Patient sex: M
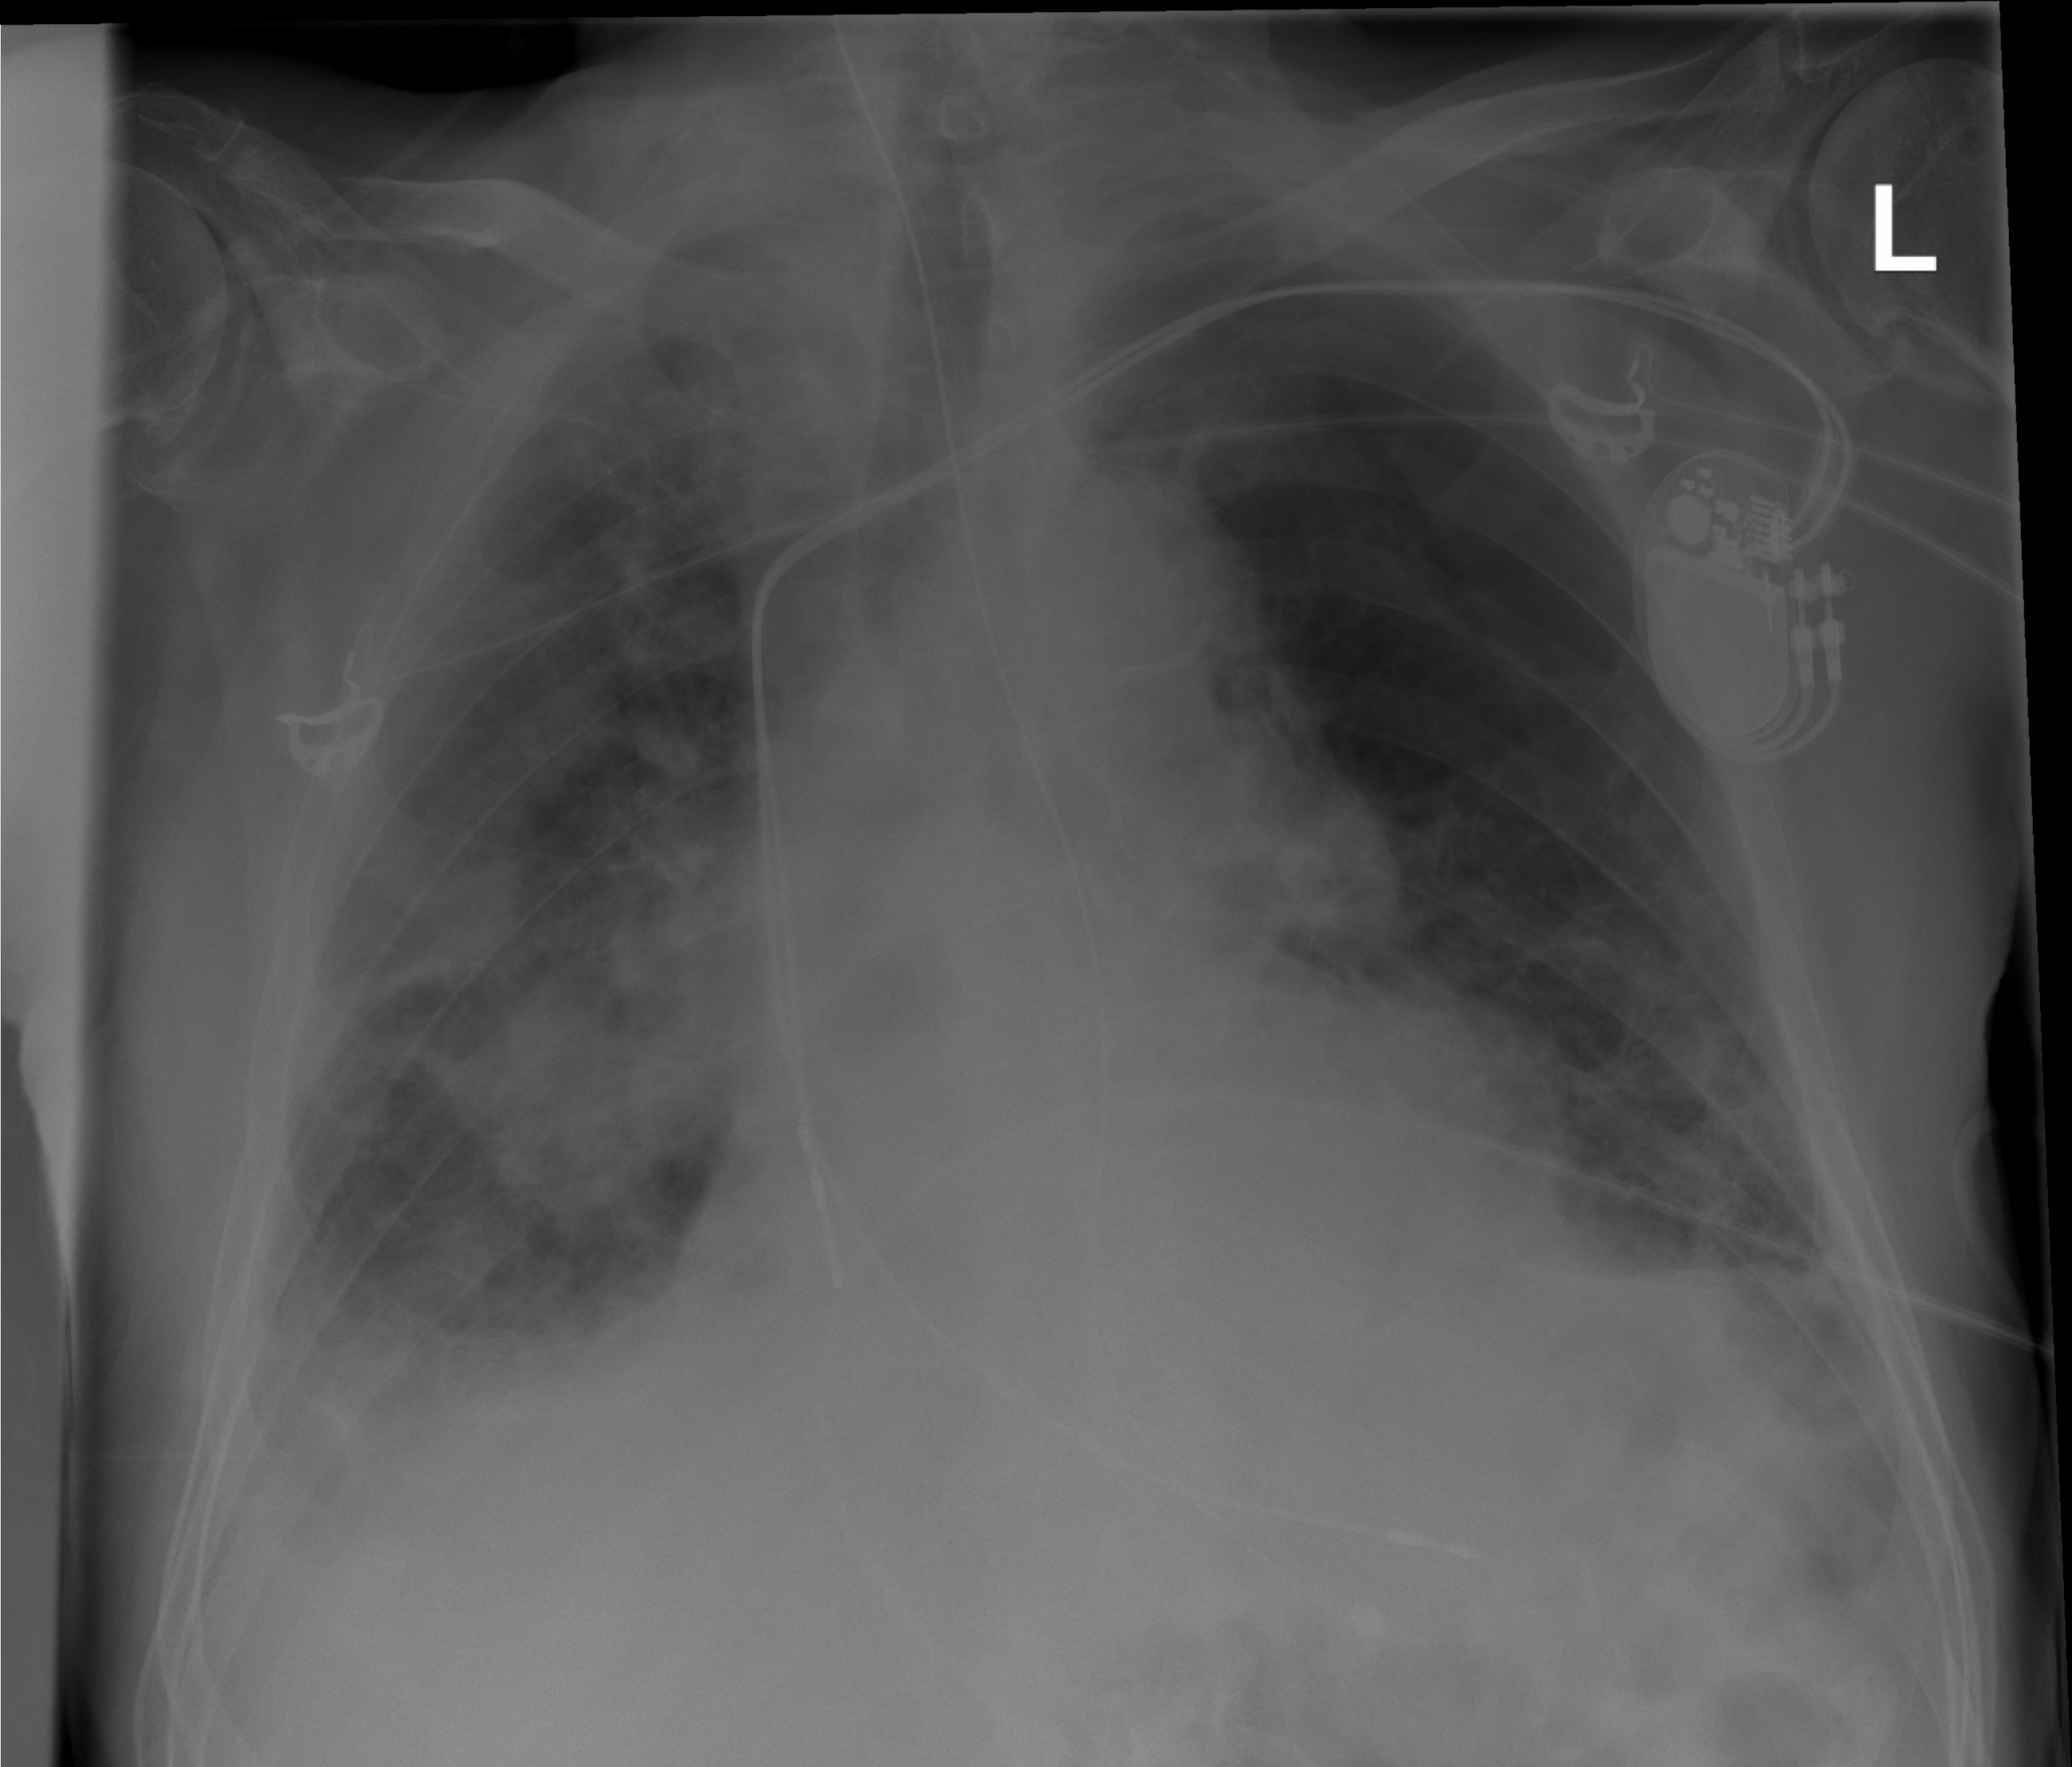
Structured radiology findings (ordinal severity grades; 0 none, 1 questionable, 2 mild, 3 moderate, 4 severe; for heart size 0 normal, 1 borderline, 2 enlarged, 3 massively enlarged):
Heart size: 0
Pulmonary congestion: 2
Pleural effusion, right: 2
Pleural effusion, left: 2
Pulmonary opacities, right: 3
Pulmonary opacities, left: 2
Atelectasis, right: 3
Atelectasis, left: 2